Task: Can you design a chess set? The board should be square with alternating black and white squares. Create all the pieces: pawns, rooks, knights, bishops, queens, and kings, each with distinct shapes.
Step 2547:
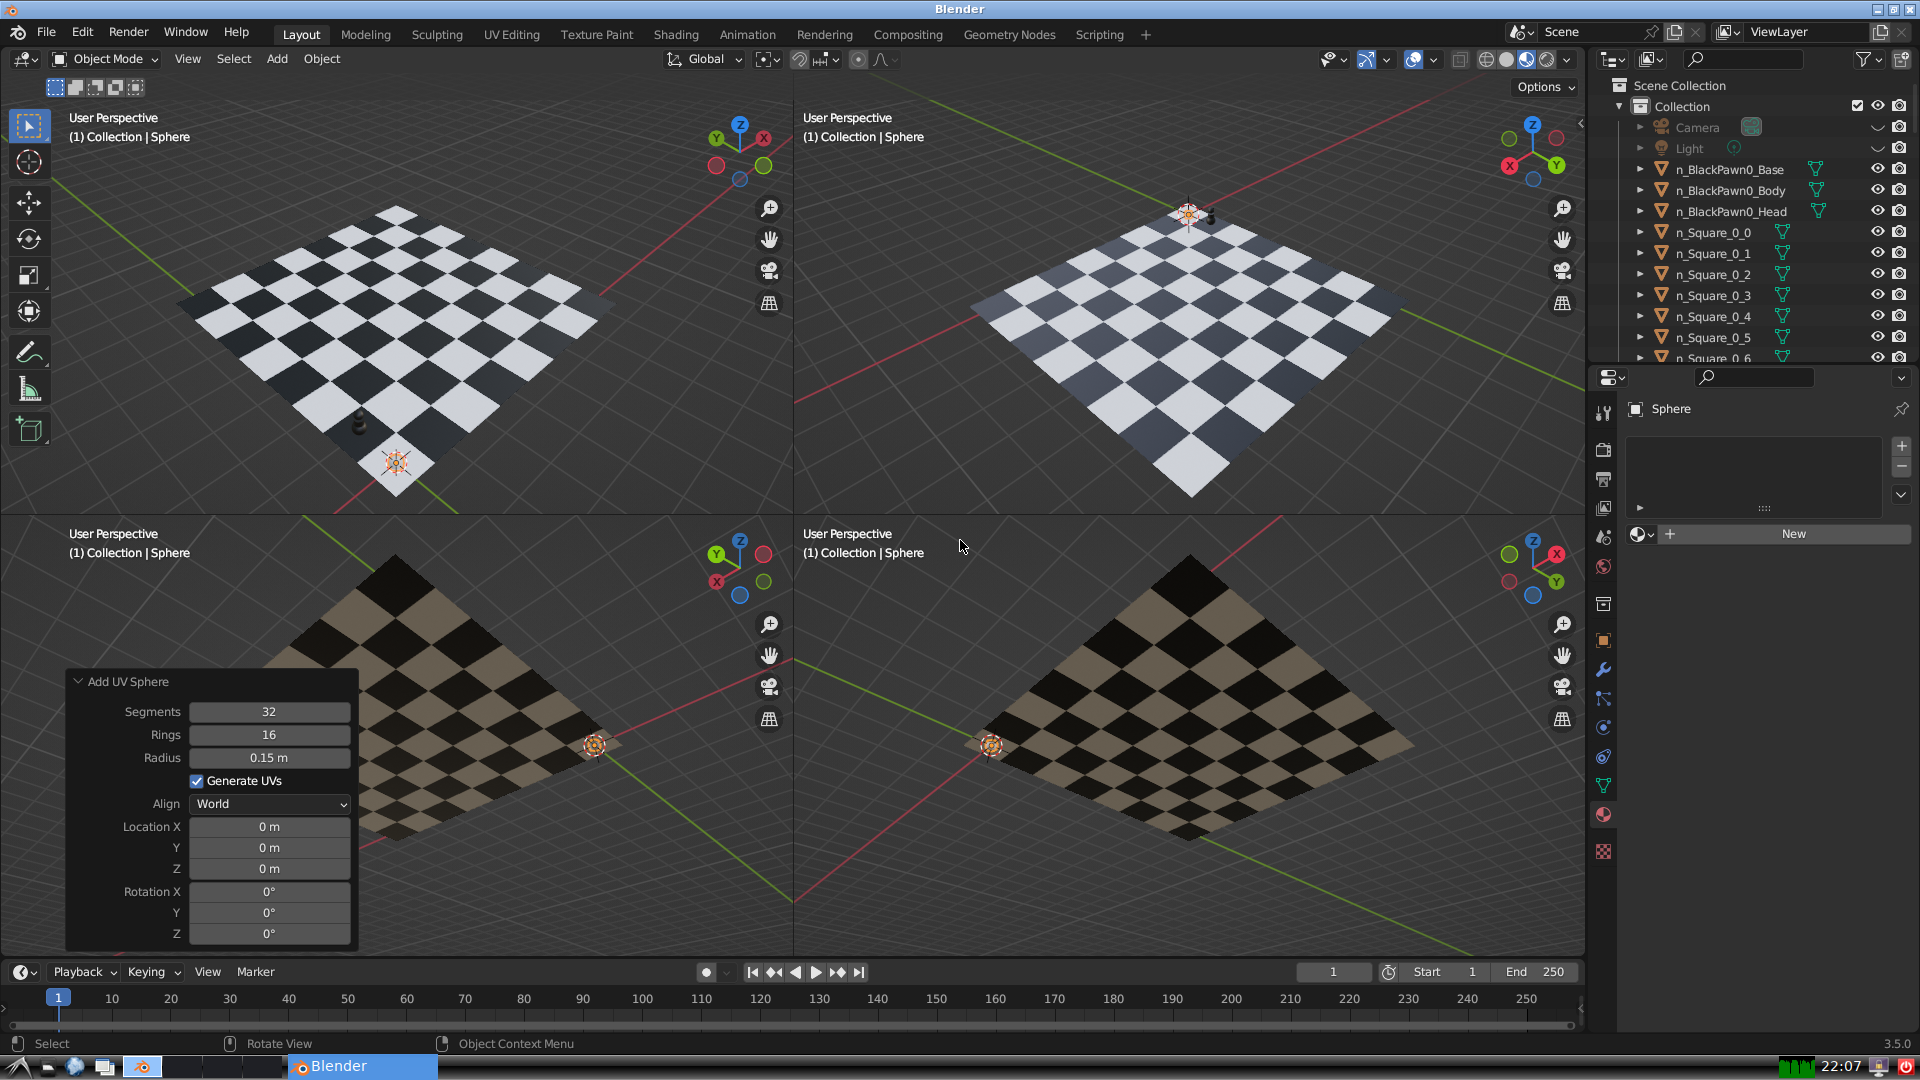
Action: {"mouse_move": [270, 827]}